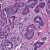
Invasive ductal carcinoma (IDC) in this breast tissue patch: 1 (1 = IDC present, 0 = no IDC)